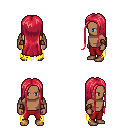
a pixel art fantasy rpg character, male body template, human, dark skin, yellow tattered cape, red pants, ruby red extra-long hairstyle, leather bracers, four views (front, back, left, right), 2x2 character sprite sheet, small pixel art, hard edges, no anti-aliasing